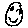
Label: smiley face